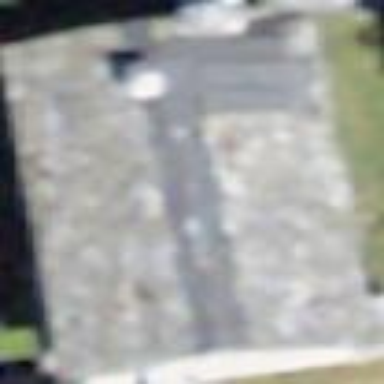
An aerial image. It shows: Grey-roofed building.